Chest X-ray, PA view. Patient: 36 years old, sex M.
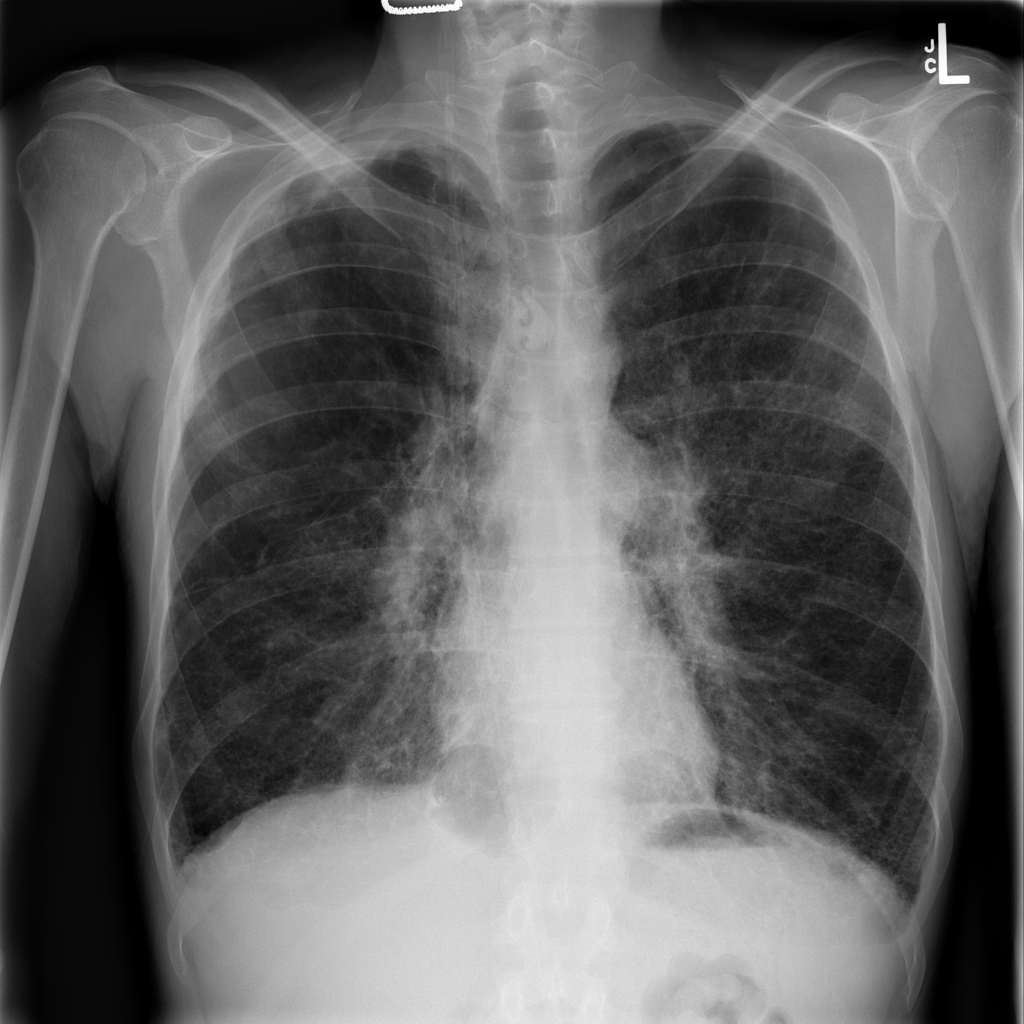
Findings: No Finding